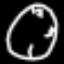
Label: clock